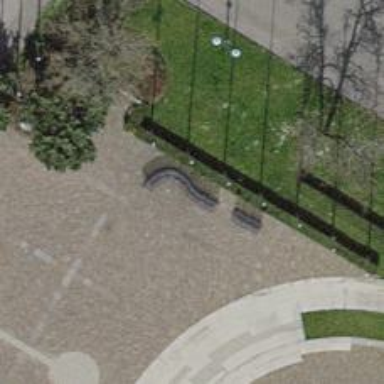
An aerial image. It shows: Bench for seating.